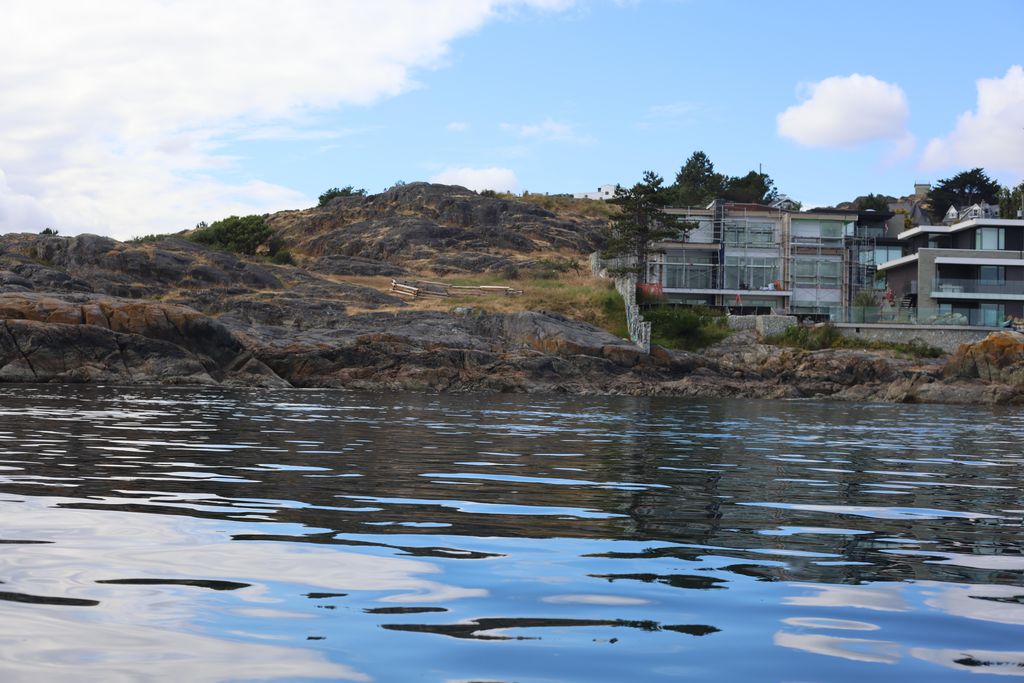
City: victoria